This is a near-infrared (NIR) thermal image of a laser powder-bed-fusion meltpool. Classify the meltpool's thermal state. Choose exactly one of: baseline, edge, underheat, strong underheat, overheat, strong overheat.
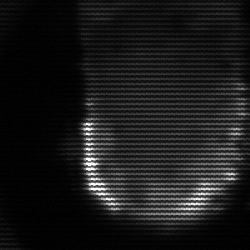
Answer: baseline